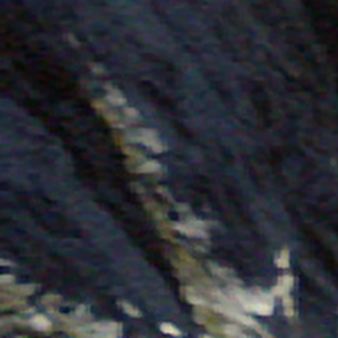
Label: other